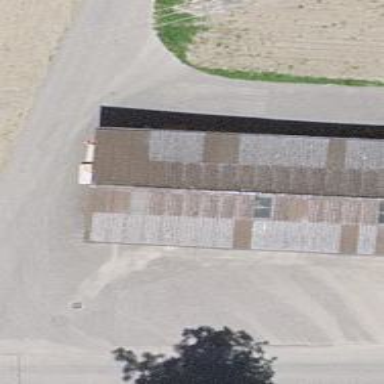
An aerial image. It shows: Shed.